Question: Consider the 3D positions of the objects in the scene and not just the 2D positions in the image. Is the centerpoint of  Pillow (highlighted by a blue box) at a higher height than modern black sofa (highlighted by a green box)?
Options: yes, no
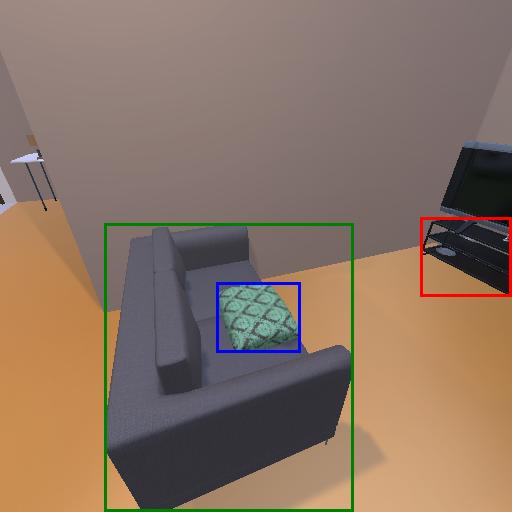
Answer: yes